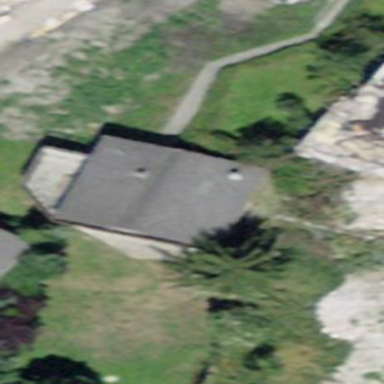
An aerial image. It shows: Detached building.